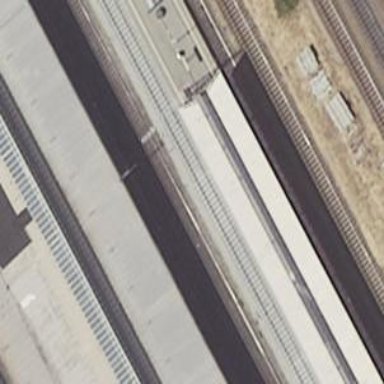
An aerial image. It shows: Siding railway line with electrified contact line for the trains.